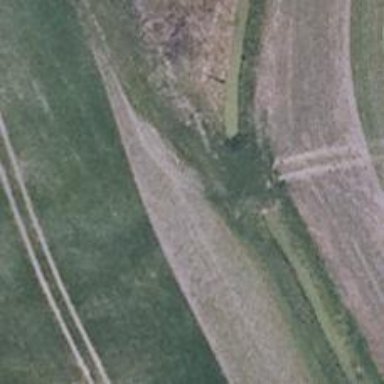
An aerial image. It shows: Track with ground surface of grade3.